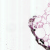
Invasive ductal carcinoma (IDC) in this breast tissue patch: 0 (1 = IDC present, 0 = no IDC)